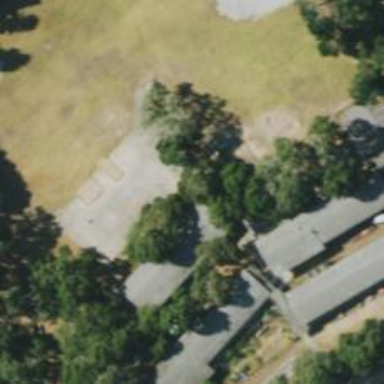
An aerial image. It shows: School.